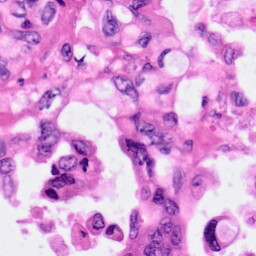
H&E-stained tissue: Pancreatic